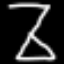
Label: hourglass